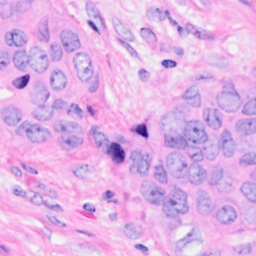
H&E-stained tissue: Breast